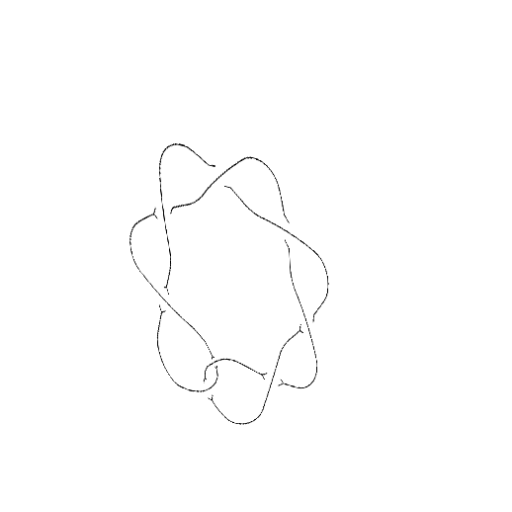
Crossing number: 8